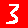
Digit: 3